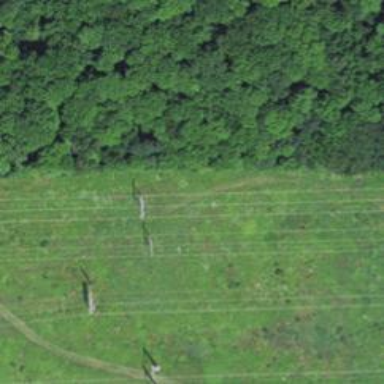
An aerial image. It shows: H-frame power tower with distinctive design.